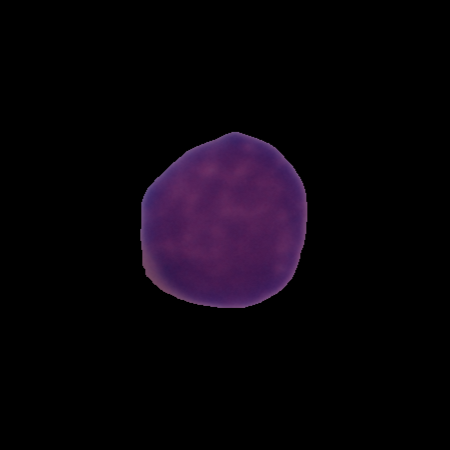
Label: healthy